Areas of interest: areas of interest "Longquan Lane Parking Lot"
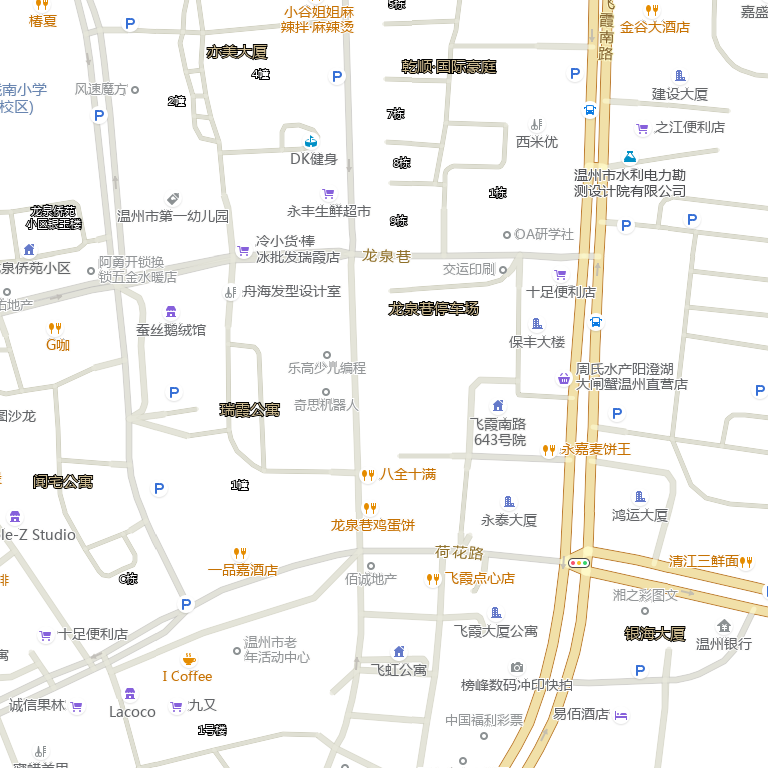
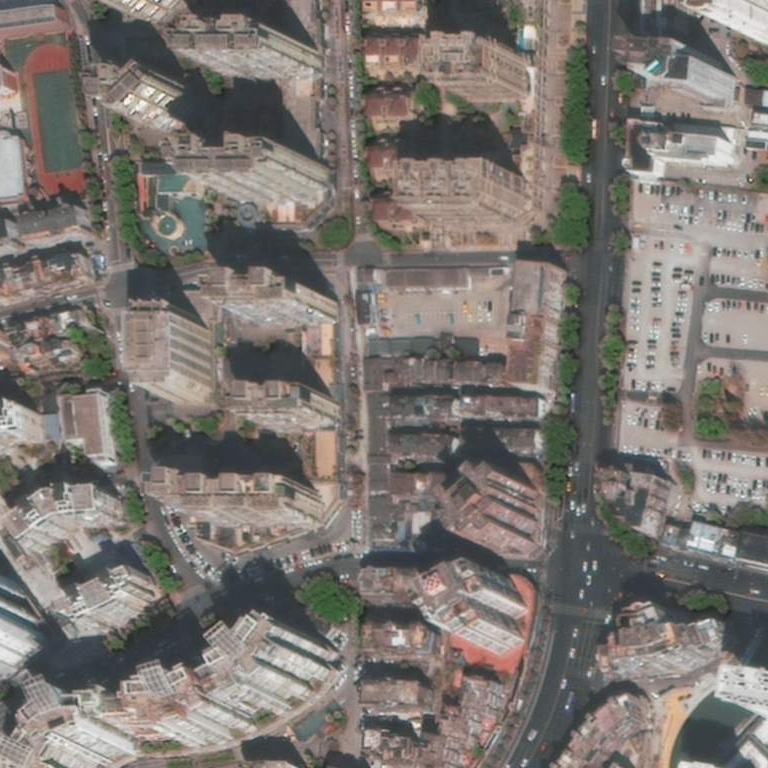